Field crop: tomato
Growth stage: 2
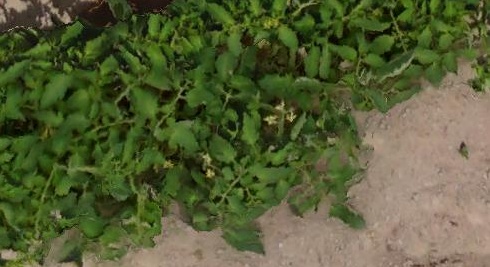
Species: tomato